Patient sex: F
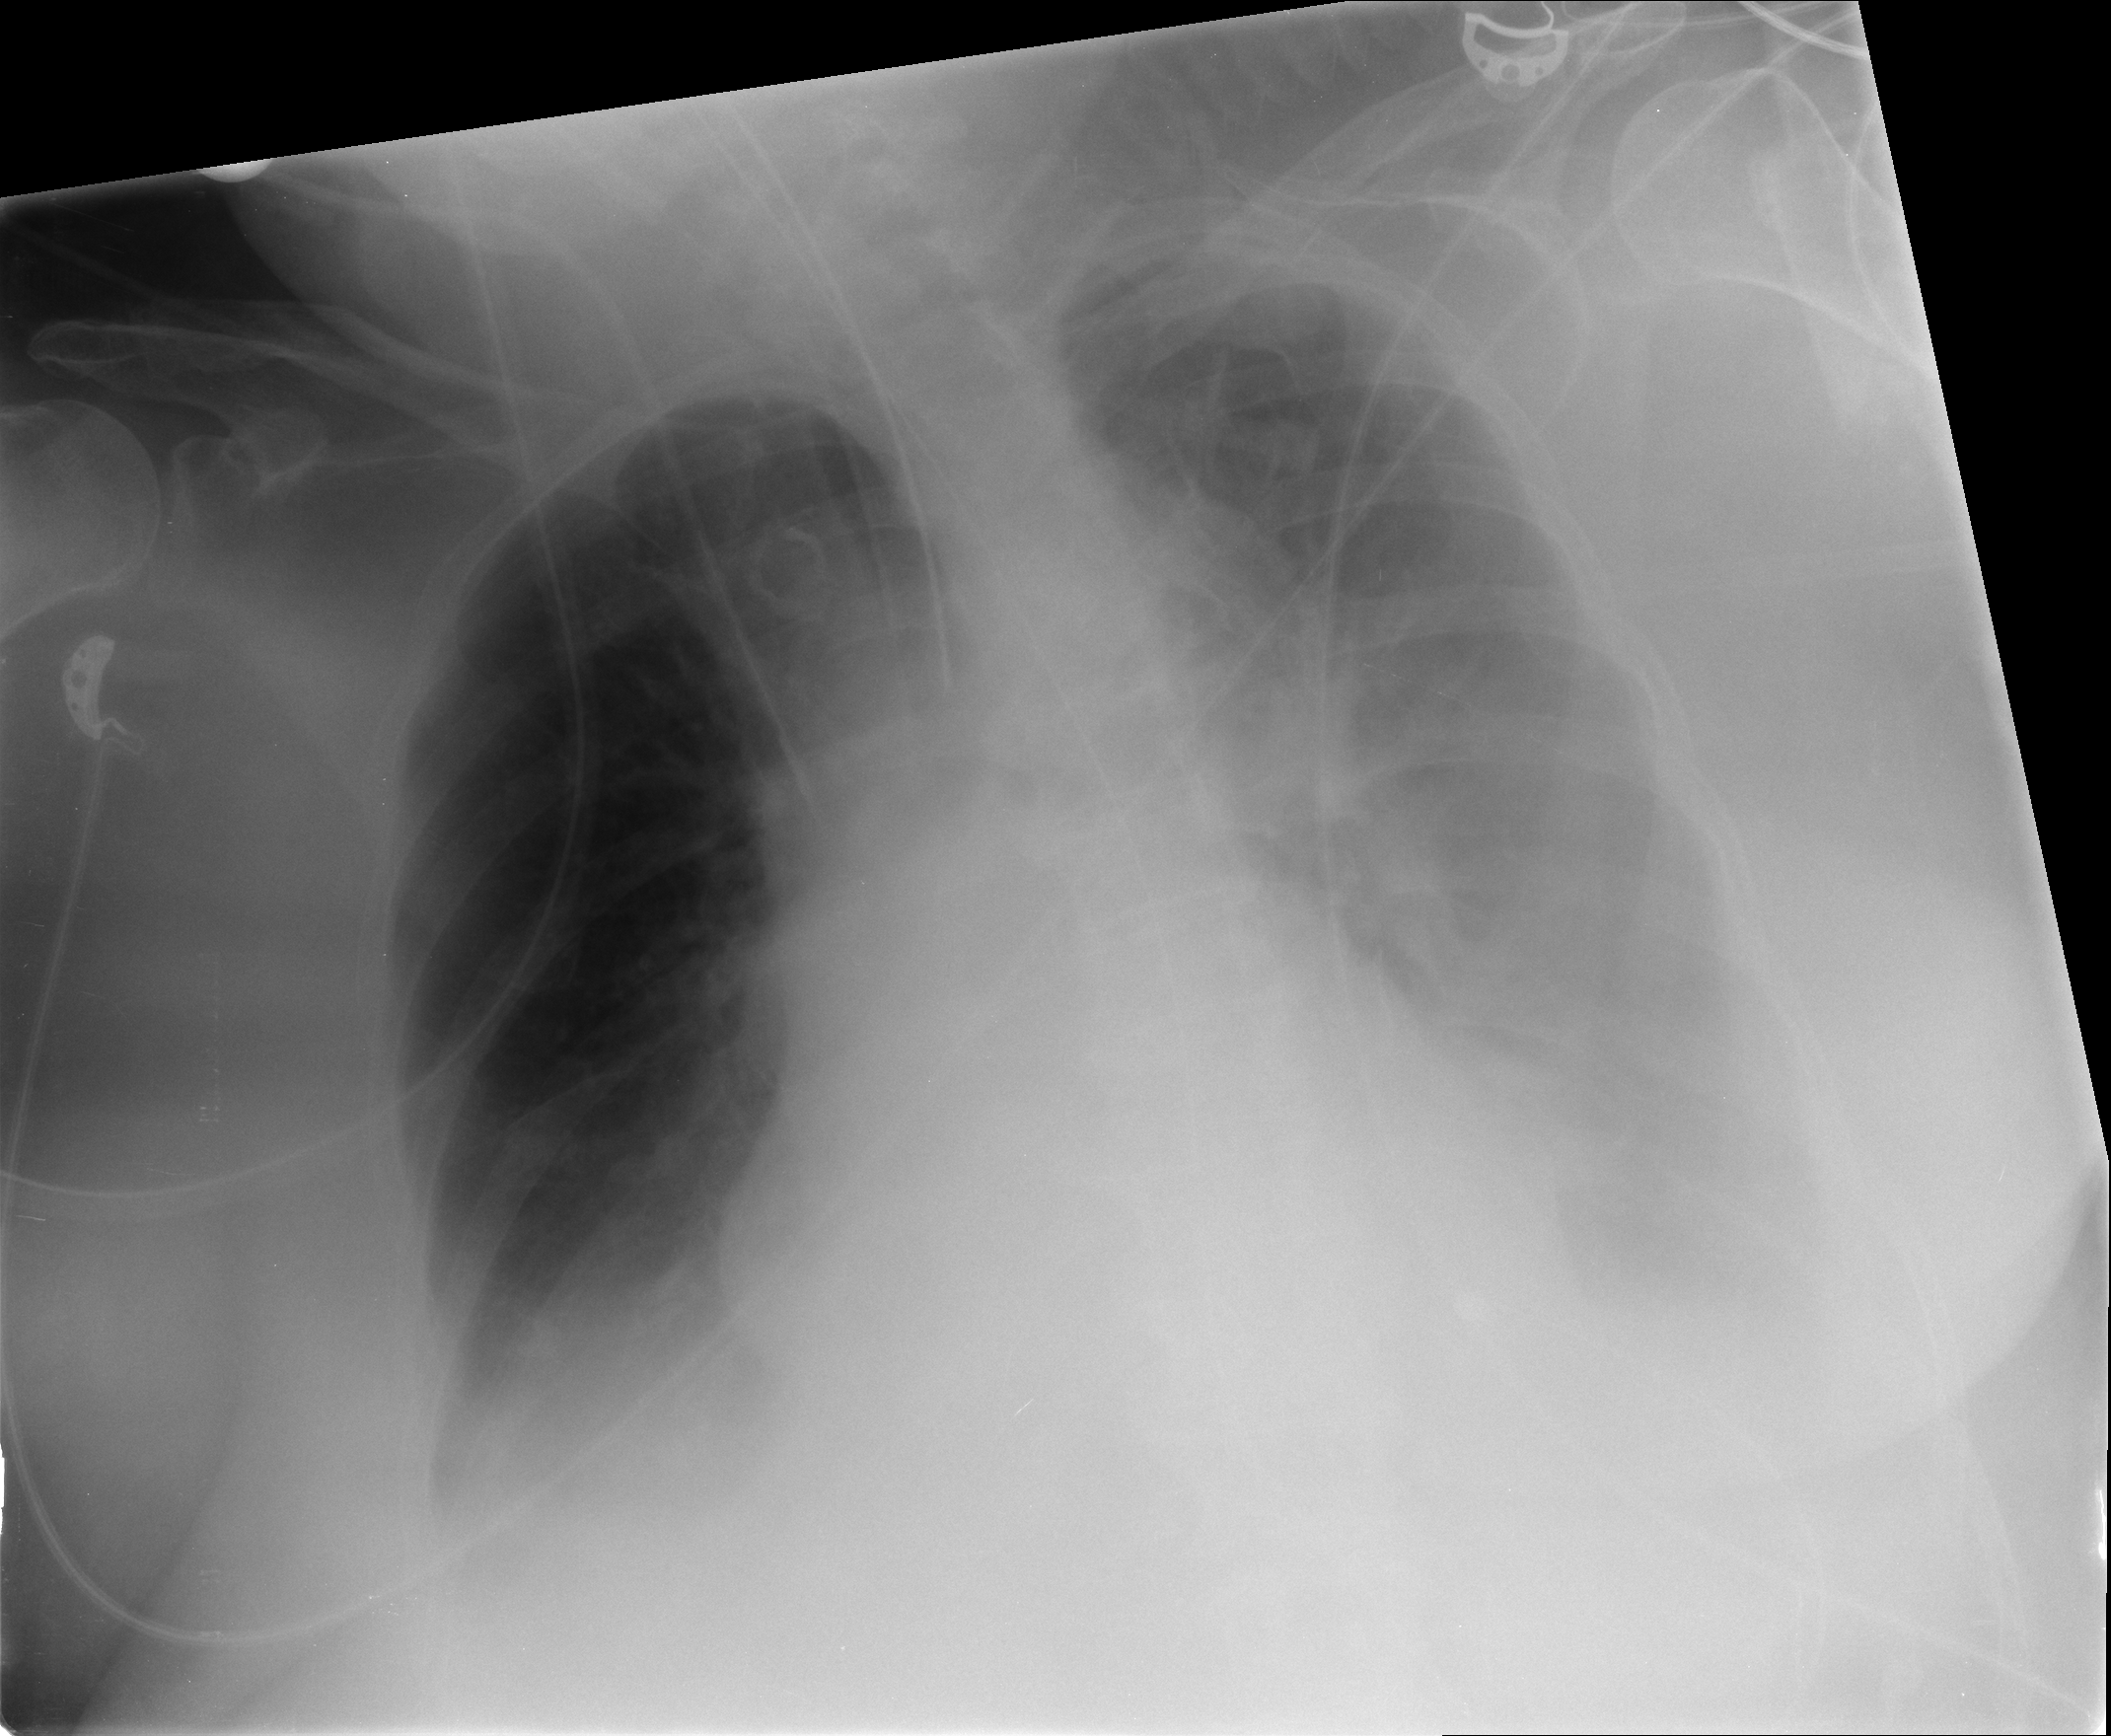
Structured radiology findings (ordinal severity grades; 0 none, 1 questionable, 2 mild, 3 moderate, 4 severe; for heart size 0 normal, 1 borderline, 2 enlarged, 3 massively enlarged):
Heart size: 2
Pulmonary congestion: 2
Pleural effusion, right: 2
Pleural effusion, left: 4
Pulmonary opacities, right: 0
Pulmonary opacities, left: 0
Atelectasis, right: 2
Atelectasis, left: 2